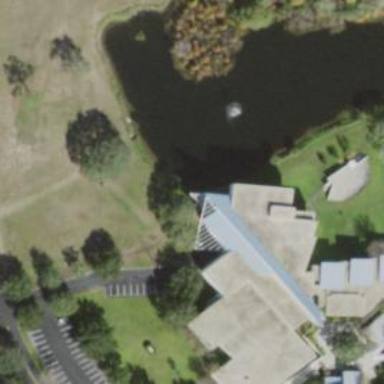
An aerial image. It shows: College building.